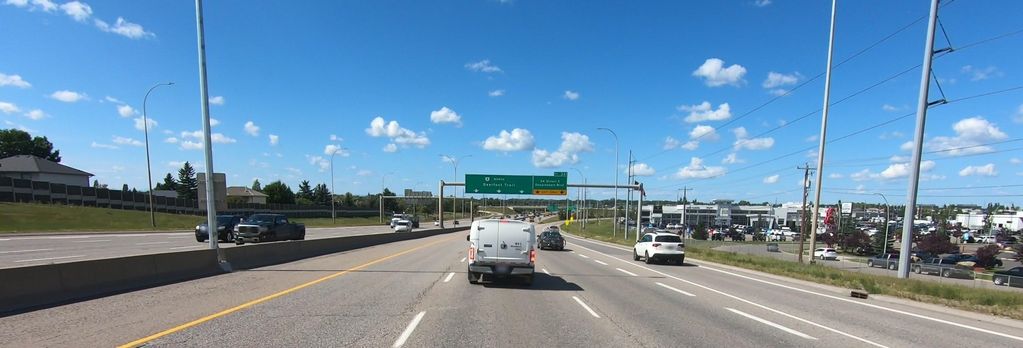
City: calgary